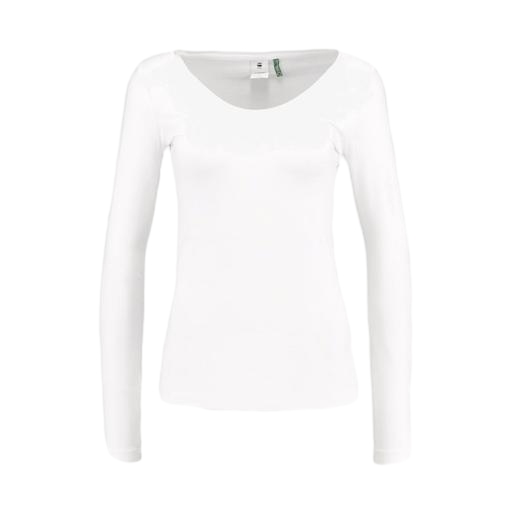
white women's long-sleeve top, white long-sleeve top, white ann long-sleeved top, white background